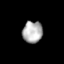
Tissue: skin
Cell type: Epithelial cells
Senescence score: 0.2393
Nuclear area (px): 429
Mean DAPI intensity: 174.499